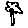
Label: flower